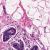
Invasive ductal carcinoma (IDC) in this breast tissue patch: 0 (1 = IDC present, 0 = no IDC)